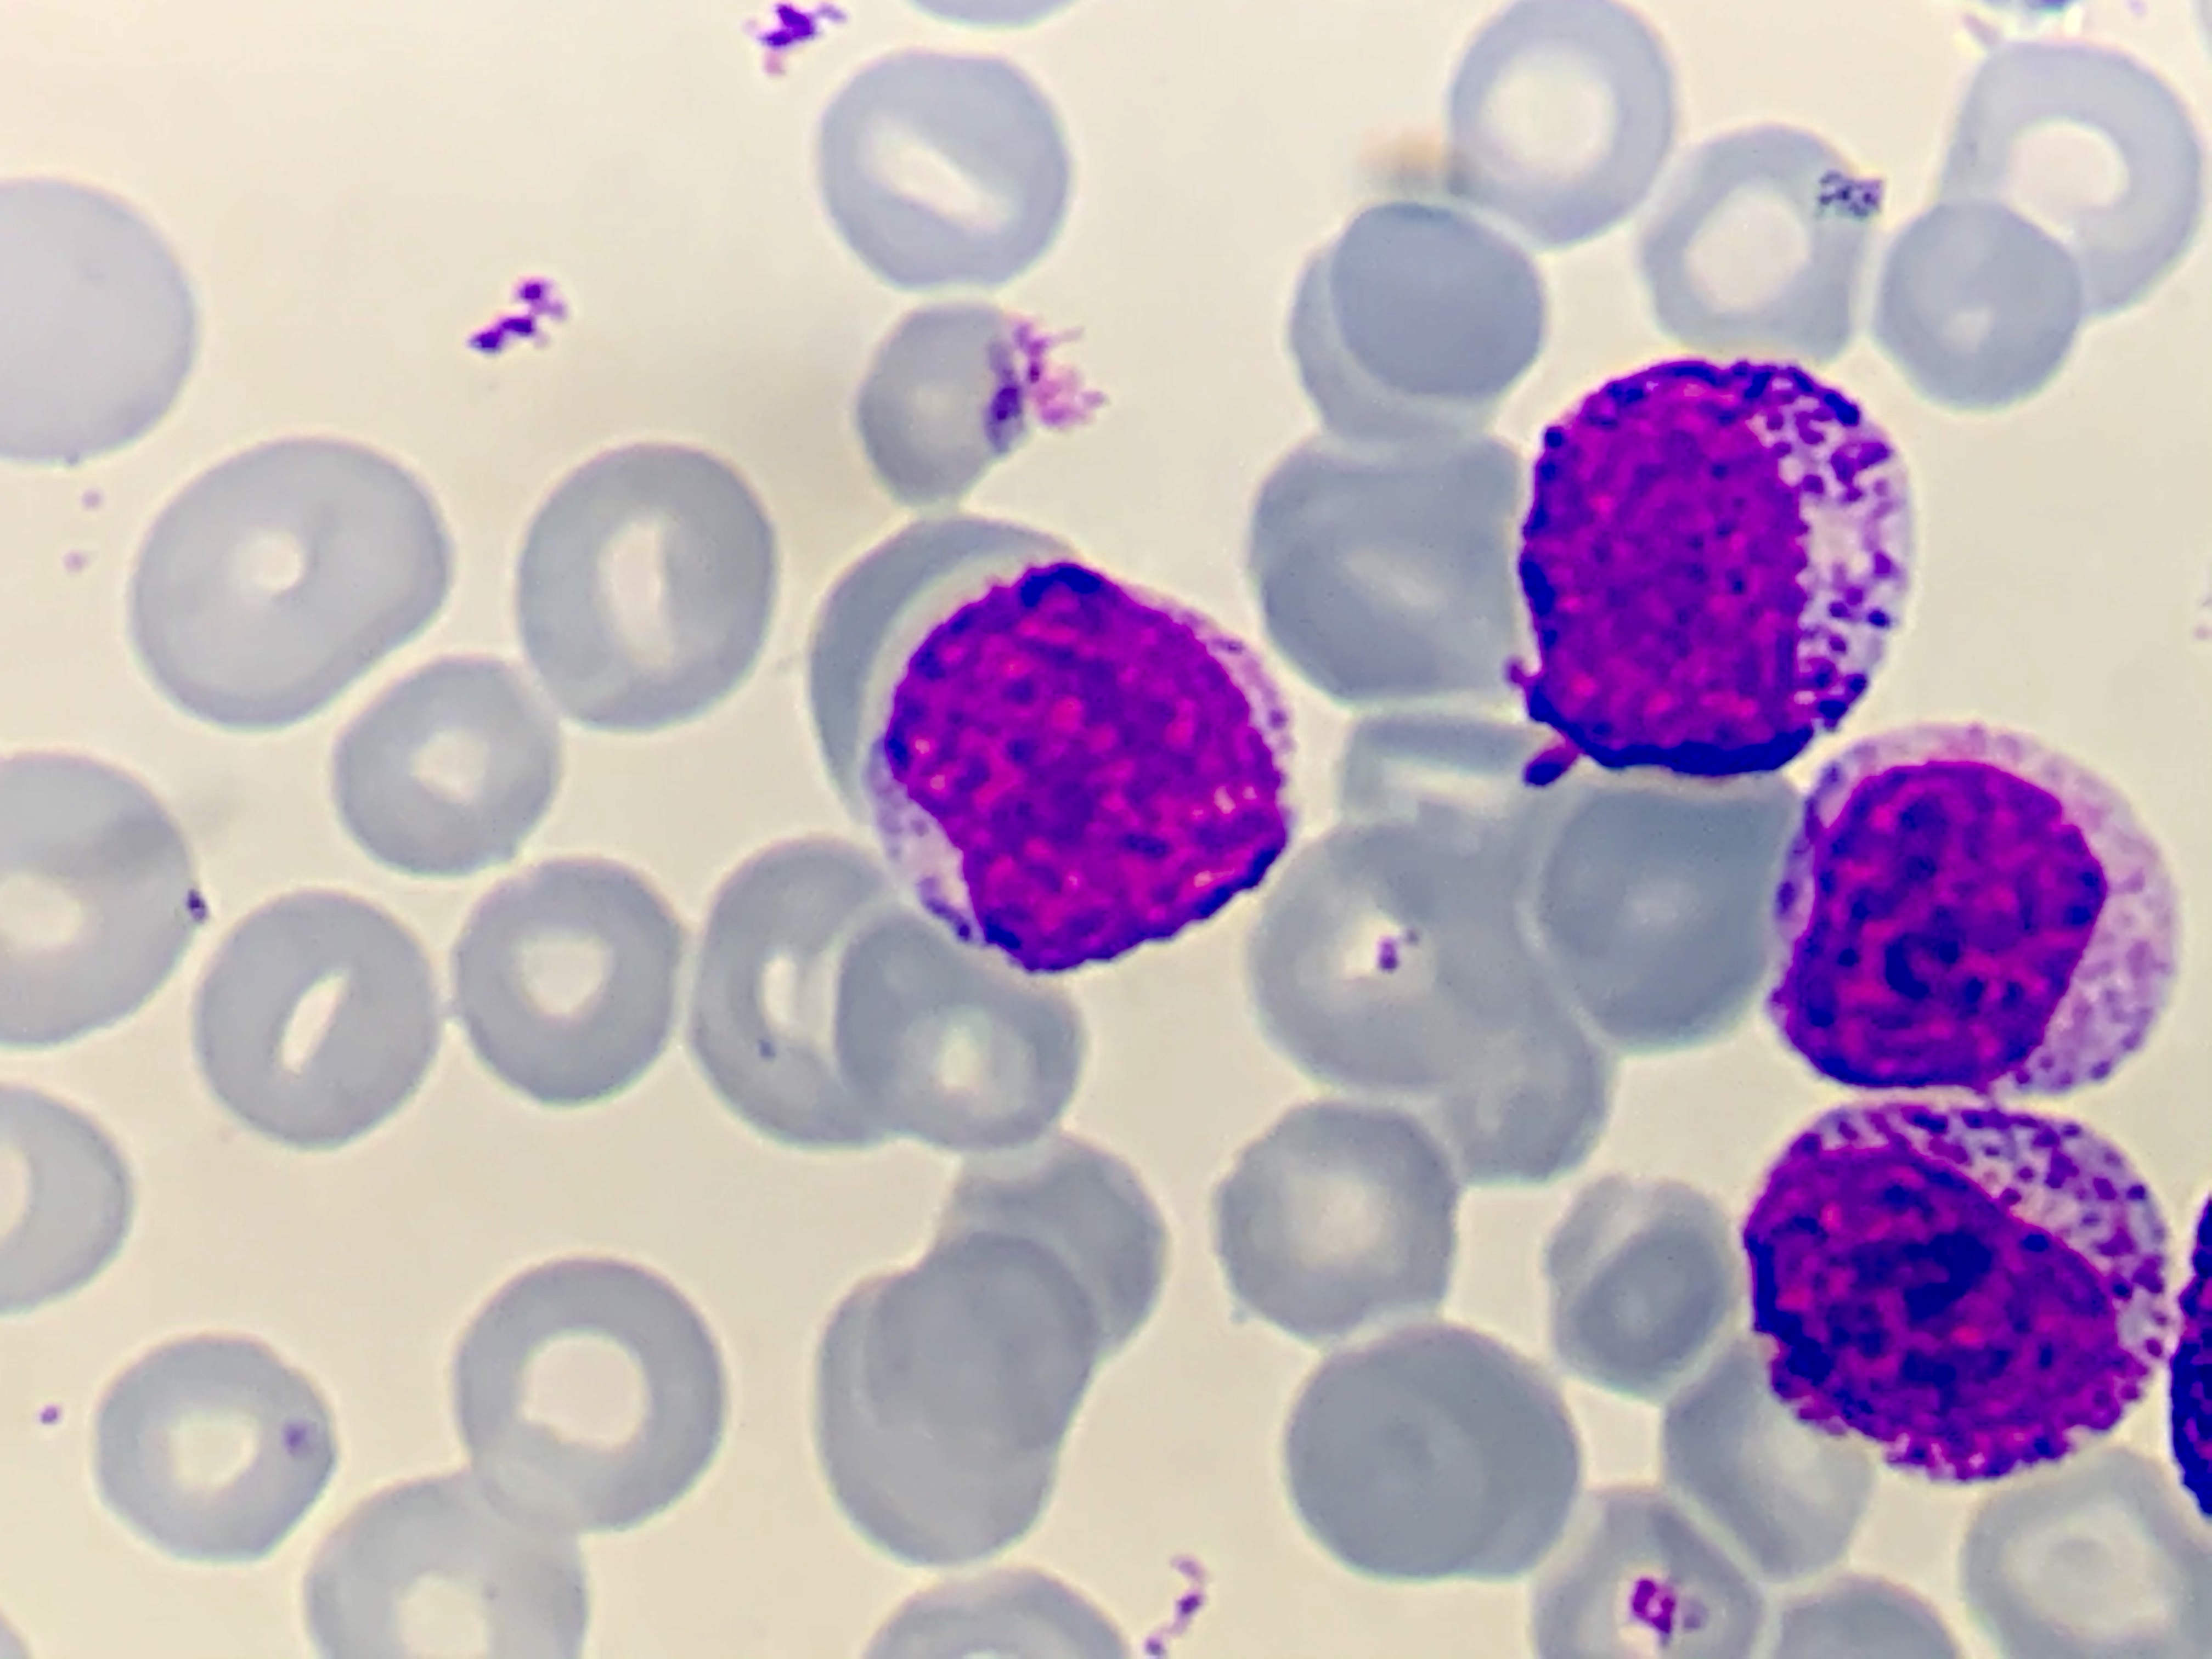
Cell type: MYELOCYTE